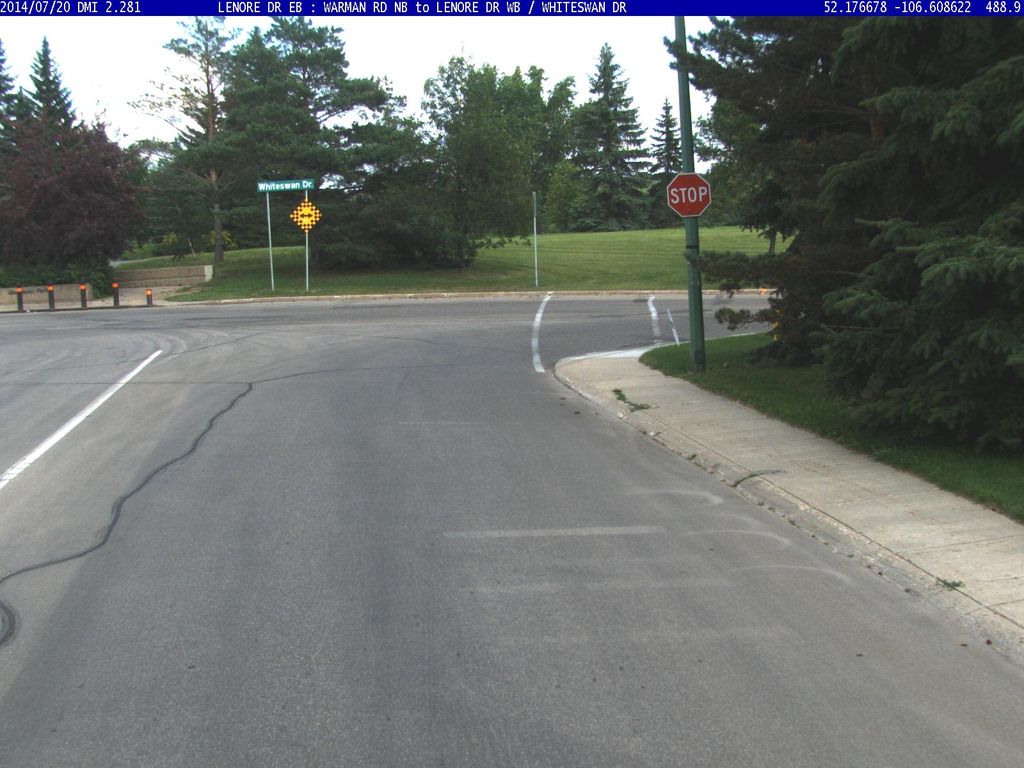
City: saskatoon